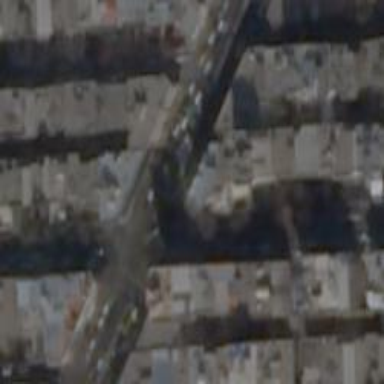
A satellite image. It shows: Crossing on the road.